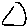
Label: triangle